На край ступеньки высотой $H$ положили тонкостенную трубу радиусом $R$ и массой $m$ (см. рисунок). Труба начала скатываться со ступеньки.
Определите вертикальную составляющую $v_{y}$ скорости центра масс трубы непосредственно перед ударом о горизонтальную поверхность. Считайте, что труба не проскальзывает.
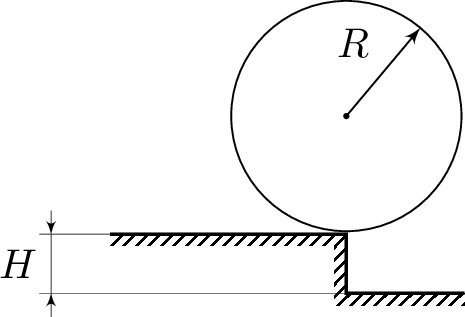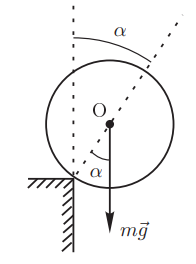
Решение: Допустим, что высота ступеньки достаточно большая, так что труба сначала отрывается от края, а через некоторое время ударяется об основание ступеньки. Рассмотрим момент отрыва трубы от ступеньки (см. рисунок).  Пусть к этому моменту она повернулась на угол $\alpha$, а её центр масс приобрел скорость $v_0$, тогда из закона сохранения энергии $$m v_0 = mgR(1-\cos \alpha).$$Множитель $1 / 2$ в формуле для кинетической энергии отсутствует, так как полная кинетическая энергия трубы складывается из энергий поступательного и вращательного движений. Когда проскальзывания нет, они равны между собой. В момент отрыва центростремительное ускорение трубы создает только сила тяжести:$$\frac{m v_{0}^{2}}{R}=m g \cos \alpha.$$Из предыдущих уравнений находим:$$\cos \alpha=\frac{1}{2}, \quad v_{0}^{2}=\frac{g R}{2} \text { . }$$Поскольку скорость $v_{0}$ перпендикулярна радиусу трубы, направленного в точку касания, вертикальная составляющая скорости центра масс в момент отрыва будет равна$$v_{0 y}=v_{0} \sin \alpha=\sqrt{\frac{3}{8} g R}.$$К моменту падения она увеличится за счет потенциальной энергии трубы. Вращательная энергия и горизонтальная составляющая скорости после отрыва изменяться не будет. Из закона сохранения энергии$$v_{y}^{2}=v_{0 y}^{2}+2 g(H-R(1-\cos \alpha)),$$откуда искомая скорость$$v_{y}=\sqrt{\frac{3}{8} g R+2 g H-g R}=\sqrt{2 g H-\frac{5}{8} g R} .$$Этот ответ справедлив, если$$H>R(1-\cos \alpha)=\frac{R}{2}.$$Если же $H < R / 2$, то труба ударится об основание ступеньки, еще не оторвавшись от ее края. Тогда из закона сохранения энергии найдем скорость $v_{1}$ ее центра масс:$$m v_{1}^{2}=m g H.$$Скорость $v_{1}$ направлена под углом $\alpha_{1}$ к горизонтали:$$\cos \alpha_{1}=\frac{R-H}{R}.$$Ее вертикальная составляющая скорости в этот момент$$v_{y}=v_{1} \sin \alpha_{1}=\sqrt{g H} \sqrt{1-\left(\frac{R-H}{R}\right)^{2}}=\frac{H}{R} \sqrt{g(2 R-H)}.$$
Ответ: Если $H>R / 2$, то$$v_{y}=\sqrt{2 g H-\frac{5}{8} g R} .$$Если $H < R / 2$, то$$v_{y}=\frac{H}{R} \sqrt{g(2 R-H)}.$$
Темы:
T, Механика, Динамика, Всероссийские, Динамика твердого тела